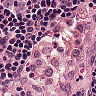
Metastatic tissue present: no